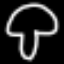
Label: mushroom